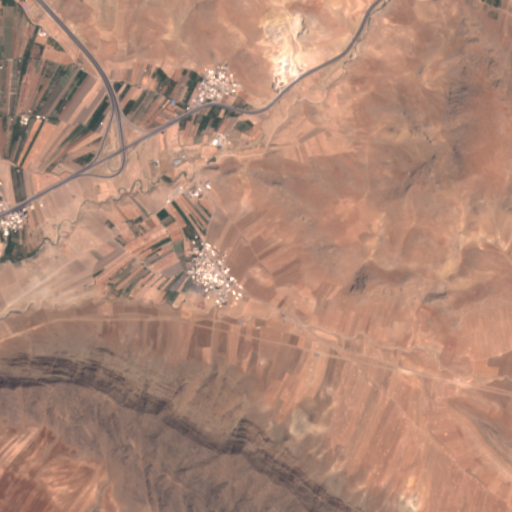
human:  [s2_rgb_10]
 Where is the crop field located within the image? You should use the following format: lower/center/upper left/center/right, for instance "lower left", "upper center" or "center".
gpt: The crop field is located in the upper of the image.
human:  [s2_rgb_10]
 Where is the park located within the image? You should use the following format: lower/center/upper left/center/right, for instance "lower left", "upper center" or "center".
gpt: The park is located in the center left of the image.
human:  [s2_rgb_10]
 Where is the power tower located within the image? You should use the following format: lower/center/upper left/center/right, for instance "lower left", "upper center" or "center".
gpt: The power tower is located in the upper left of the image.
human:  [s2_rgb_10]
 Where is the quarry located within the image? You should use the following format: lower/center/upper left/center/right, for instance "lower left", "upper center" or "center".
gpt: The quarry is located in the upper center of the image.
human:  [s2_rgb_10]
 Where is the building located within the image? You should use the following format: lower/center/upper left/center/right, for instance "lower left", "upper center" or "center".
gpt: There is no building in the image.